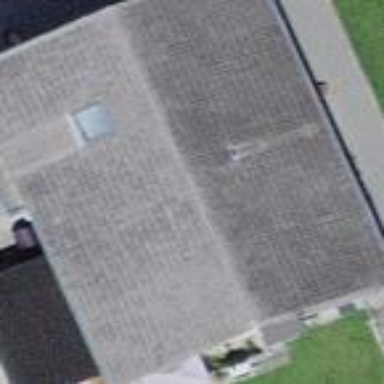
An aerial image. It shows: Terrace building with gabled roof.